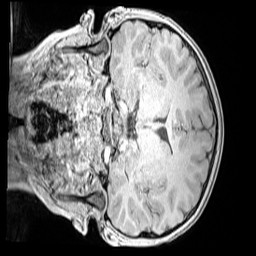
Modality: MP2RAGE
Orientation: coronal
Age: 9
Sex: male
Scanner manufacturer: siemens
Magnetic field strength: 3 T
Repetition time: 4 s
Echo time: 0.00299 s